Question: I'm adding programmatically multiple answers to a questions as RadioButtons in a RadioGroup (see code and image below).
I almost achieved it but instead of having a radio button with a text on its side (see image below), I would like to have only the text and the background.
Can I get rid of the radio button?
Or can I set my current background as the radio button (with checked/unchecked states), and add a text overlapping it?
'''
RadioGroup answer_container = (RadioGroup) findViewById(R.id.answer_container);
while (c.isAfterLast() == false) {
RadioButton answer = new RadioButton(PCItem.this);
answer.setText(c.getString(c.getColumnIndex(DBAdapter.KEY_ANS_TEXT)));
answer.setBackgroundResource(R.drawable.btn_ans);
answer.setPadding((int)(30 * density), 0, 0, 0);
answer.setGravity(Gravity.CENTER_VERTICAL);
LinearLayout.LayoutParams params = new LinearLayout.LayoutParams((int)(775 * density), (int)(81 * density));
params.setMargins(0, (int)(20*density), 0, 0);
answer.setLayoutParams(params);
answer_container.addView(answer);
c.moveToNext();
}
'''

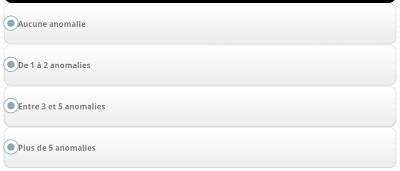
Answer: Ok, I made it using
'''
answer.setButtonDrawable(android.R.color.transparent);
'''
to remove the button, and using a selector as btn_ans:
'''
<?xml version="1.0" encoding="utf-8"?>
<selector xmlns:android="http://schemas.android.com/apk/res/android">
<item android:state_checked="false" android:drawable="@drawable/btn_choix_unsel" />
<item android:state_checked="true" android:drawable="@drawable/btn_choix_sel" />
</selector>
'''